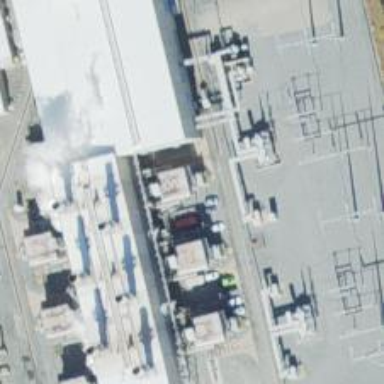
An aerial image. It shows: Gas-powered generator. It is gas turbine type generator.